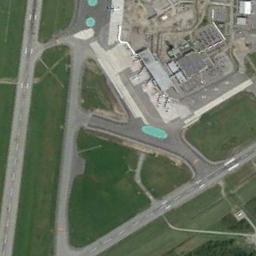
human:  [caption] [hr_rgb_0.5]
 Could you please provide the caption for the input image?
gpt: The airport is surrounded by neat terraces .

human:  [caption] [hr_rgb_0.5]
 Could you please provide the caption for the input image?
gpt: A complex airport with many runways and buildings built on a huge lawn .

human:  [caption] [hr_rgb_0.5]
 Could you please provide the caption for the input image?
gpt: An airport with some staggered runways and a terminal on the lawn and these runways put a triangular shape .

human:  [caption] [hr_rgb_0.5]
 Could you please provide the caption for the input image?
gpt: There are several planes on the tarmac with several runways in the airport .

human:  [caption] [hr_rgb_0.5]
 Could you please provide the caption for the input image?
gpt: The isoscele triangle meadow is in the airfield .